This time-domain trace was recorded on a rotor test rig. What is the most likely rotor condition (normal, misalignment, unbalance, looseness)?
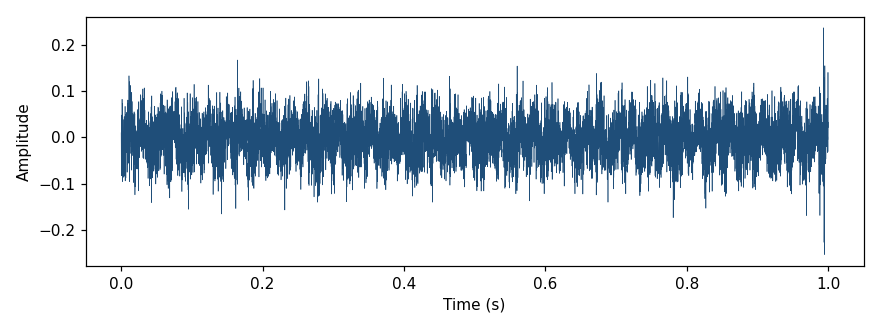
Answer: looseness